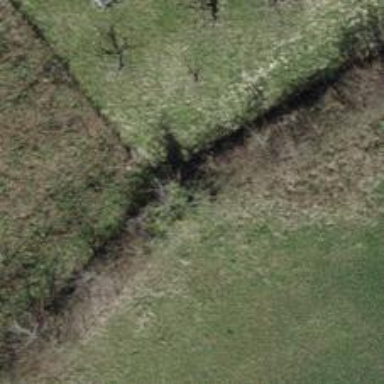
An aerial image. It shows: Ditch in the surroundings.